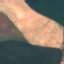
Land use / land cover: AnnualCrop